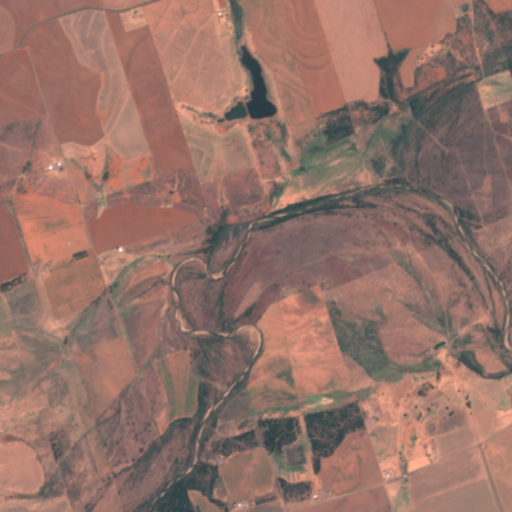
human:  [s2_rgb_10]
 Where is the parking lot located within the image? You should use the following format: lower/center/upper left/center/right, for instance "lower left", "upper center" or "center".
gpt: There is no parking lot in the image.